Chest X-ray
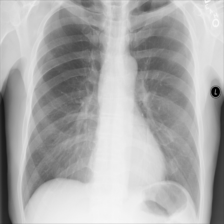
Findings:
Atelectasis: negative
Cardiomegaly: negative
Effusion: negative
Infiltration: negative
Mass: negative
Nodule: negative
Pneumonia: negative
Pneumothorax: negative
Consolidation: negative
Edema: negative
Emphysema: negative
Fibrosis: negative
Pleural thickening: negative
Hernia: negative